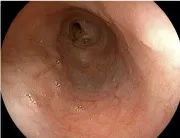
Esophagogastroduodenoscopy findings. At the age of 1 year and 9 months. White arrow, ulcer; black arrowheads, esophageal stricture.
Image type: endoscopy (gi_endoscopy)